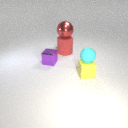
small purple metal cube behind small yellow rubber cube